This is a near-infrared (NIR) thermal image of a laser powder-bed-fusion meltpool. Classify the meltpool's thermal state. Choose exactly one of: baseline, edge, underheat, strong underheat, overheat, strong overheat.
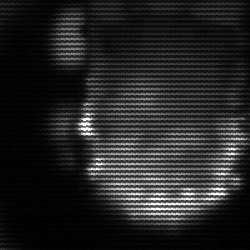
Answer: baseline